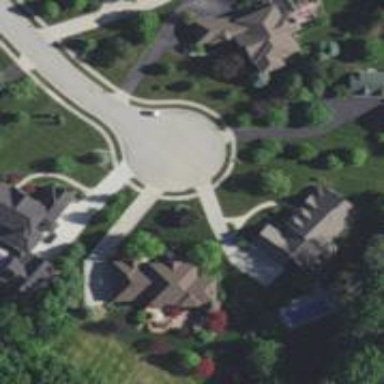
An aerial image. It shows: Turning circle on the road.